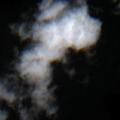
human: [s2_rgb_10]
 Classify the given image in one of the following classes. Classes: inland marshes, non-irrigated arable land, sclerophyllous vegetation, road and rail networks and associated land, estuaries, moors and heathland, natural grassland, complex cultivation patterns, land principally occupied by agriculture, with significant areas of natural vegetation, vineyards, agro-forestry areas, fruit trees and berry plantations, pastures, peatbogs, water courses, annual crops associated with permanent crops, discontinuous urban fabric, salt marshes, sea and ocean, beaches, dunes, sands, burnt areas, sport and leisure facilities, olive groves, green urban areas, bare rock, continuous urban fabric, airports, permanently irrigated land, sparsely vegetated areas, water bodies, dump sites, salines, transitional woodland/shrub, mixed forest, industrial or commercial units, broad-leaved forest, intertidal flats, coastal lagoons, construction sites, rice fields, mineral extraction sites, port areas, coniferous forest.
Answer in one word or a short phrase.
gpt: sea and ocean